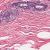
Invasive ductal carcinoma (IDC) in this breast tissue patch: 0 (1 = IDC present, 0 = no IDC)